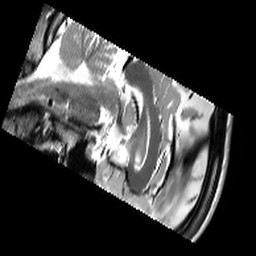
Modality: T2w
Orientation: sagittal
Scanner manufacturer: siemens
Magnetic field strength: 3 T
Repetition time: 10.64 s
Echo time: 0.05 s